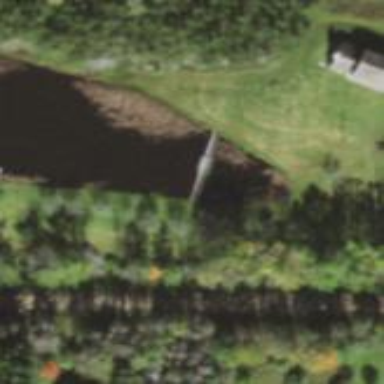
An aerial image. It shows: Peaceful pond surrounded by nature.